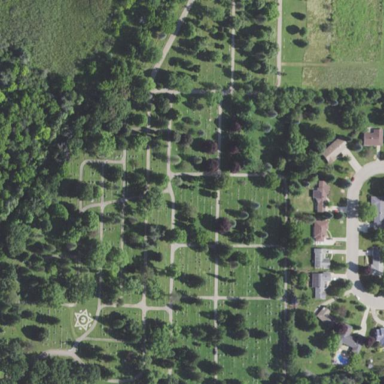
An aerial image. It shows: Cemetery.